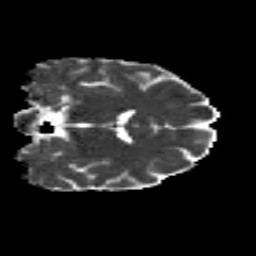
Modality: MD
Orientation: coronal
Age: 32
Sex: female
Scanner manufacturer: siemens
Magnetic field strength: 3 T
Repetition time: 8.8 s
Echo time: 0.085 s